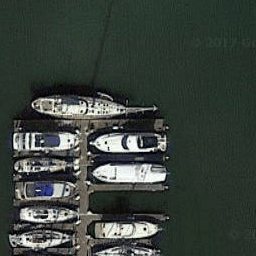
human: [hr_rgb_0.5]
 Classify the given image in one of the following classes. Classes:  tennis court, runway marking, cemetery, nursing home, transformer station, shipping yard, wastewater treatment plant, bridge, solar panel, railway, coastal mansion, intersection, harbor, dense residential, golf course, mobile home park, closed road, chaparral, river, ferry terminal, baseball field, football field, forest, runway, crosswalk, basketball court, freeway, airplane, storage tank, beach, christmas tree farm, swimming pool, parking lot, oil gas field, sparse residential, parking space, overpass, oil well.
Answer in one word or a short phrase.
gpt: harbor